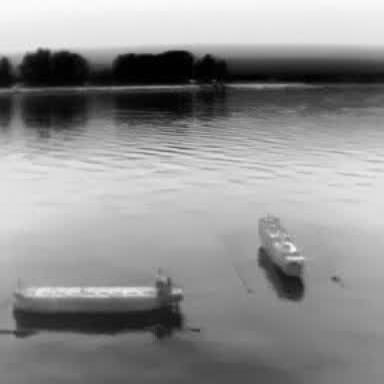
There is a liner in the infrared image.